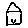
Label: house